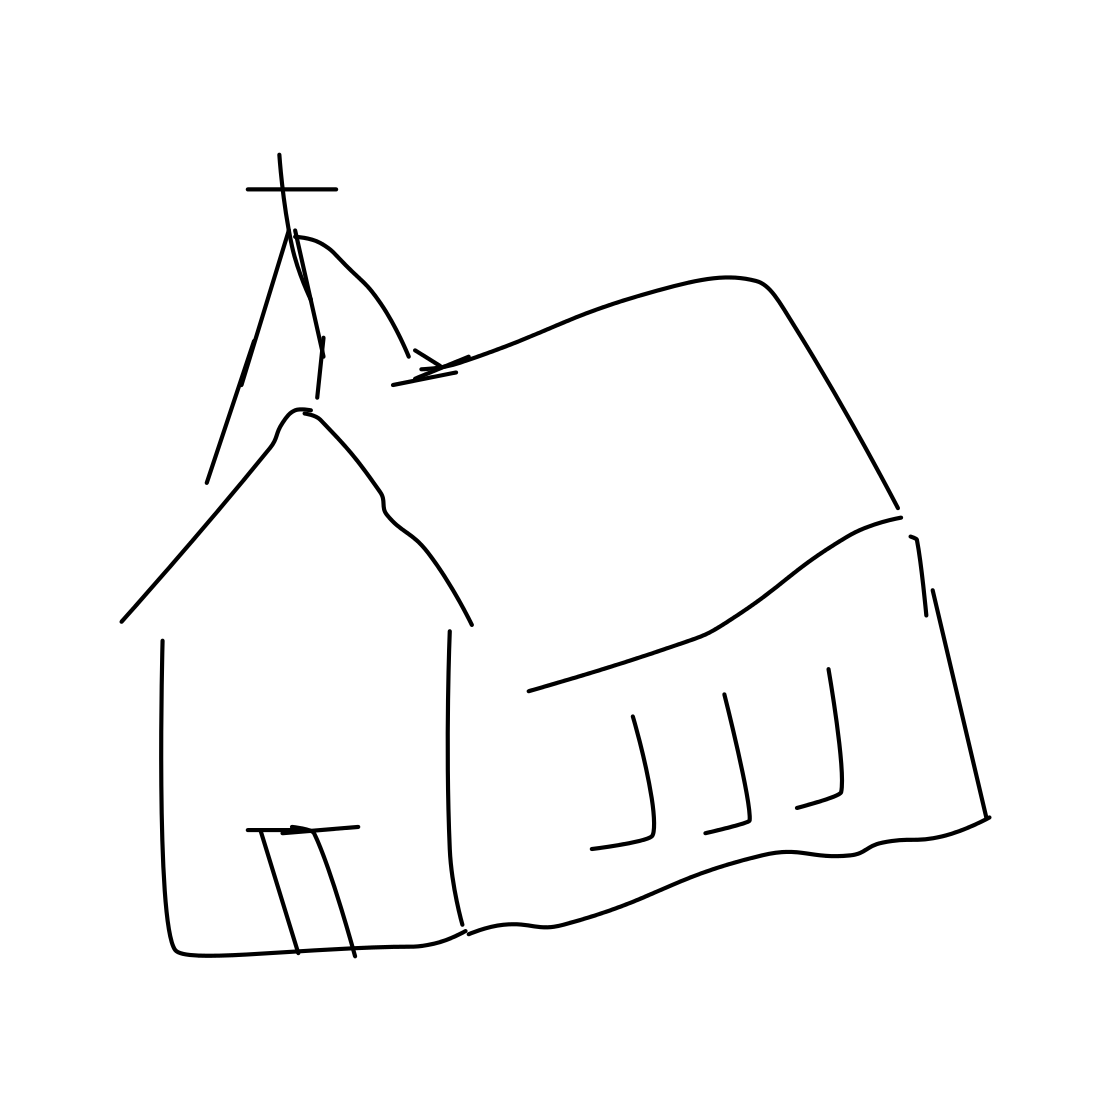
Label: church